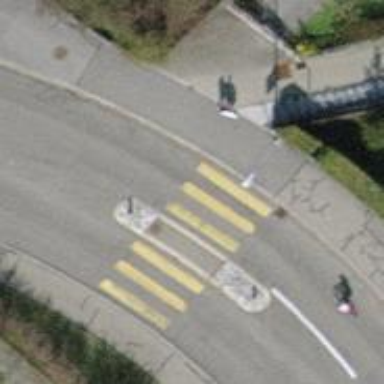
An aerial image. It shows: Marked zebra crossing with island.